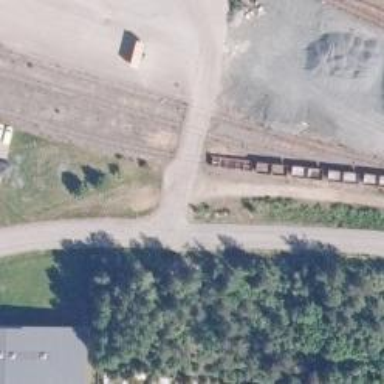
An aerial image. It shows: Level crossing along the railway.